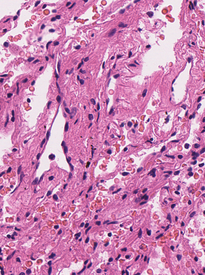
Tumor epithelial tissue: no
Tumor-associated stroma tissue: no
Normal tissue: yes